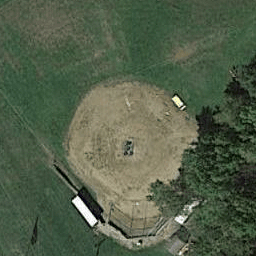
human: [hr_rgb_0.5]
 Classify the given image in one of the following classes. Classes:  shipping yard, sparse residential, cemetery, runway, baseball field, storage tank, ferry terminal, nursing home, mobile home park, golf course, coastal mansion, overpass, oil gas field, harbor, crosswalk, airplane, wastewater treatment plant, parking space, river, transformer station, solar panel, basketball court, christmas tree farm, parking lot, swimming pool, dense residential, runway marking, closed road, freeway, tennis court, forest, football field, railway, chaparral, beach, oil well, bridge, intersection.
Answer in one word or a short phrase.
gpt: baseball field